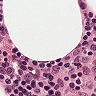
Metastatic tissue present: no